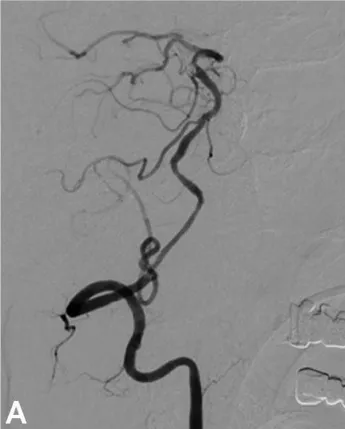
Follow-up angiography at 6 months after stenting demonstrates unobstructed blood flow through the stented vertebral artery (A,B) with no stenosis.
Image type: radiology (x_ray)